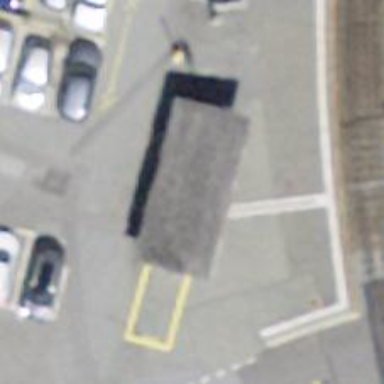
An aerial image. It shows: Railway halt station for public transport.